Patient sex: M
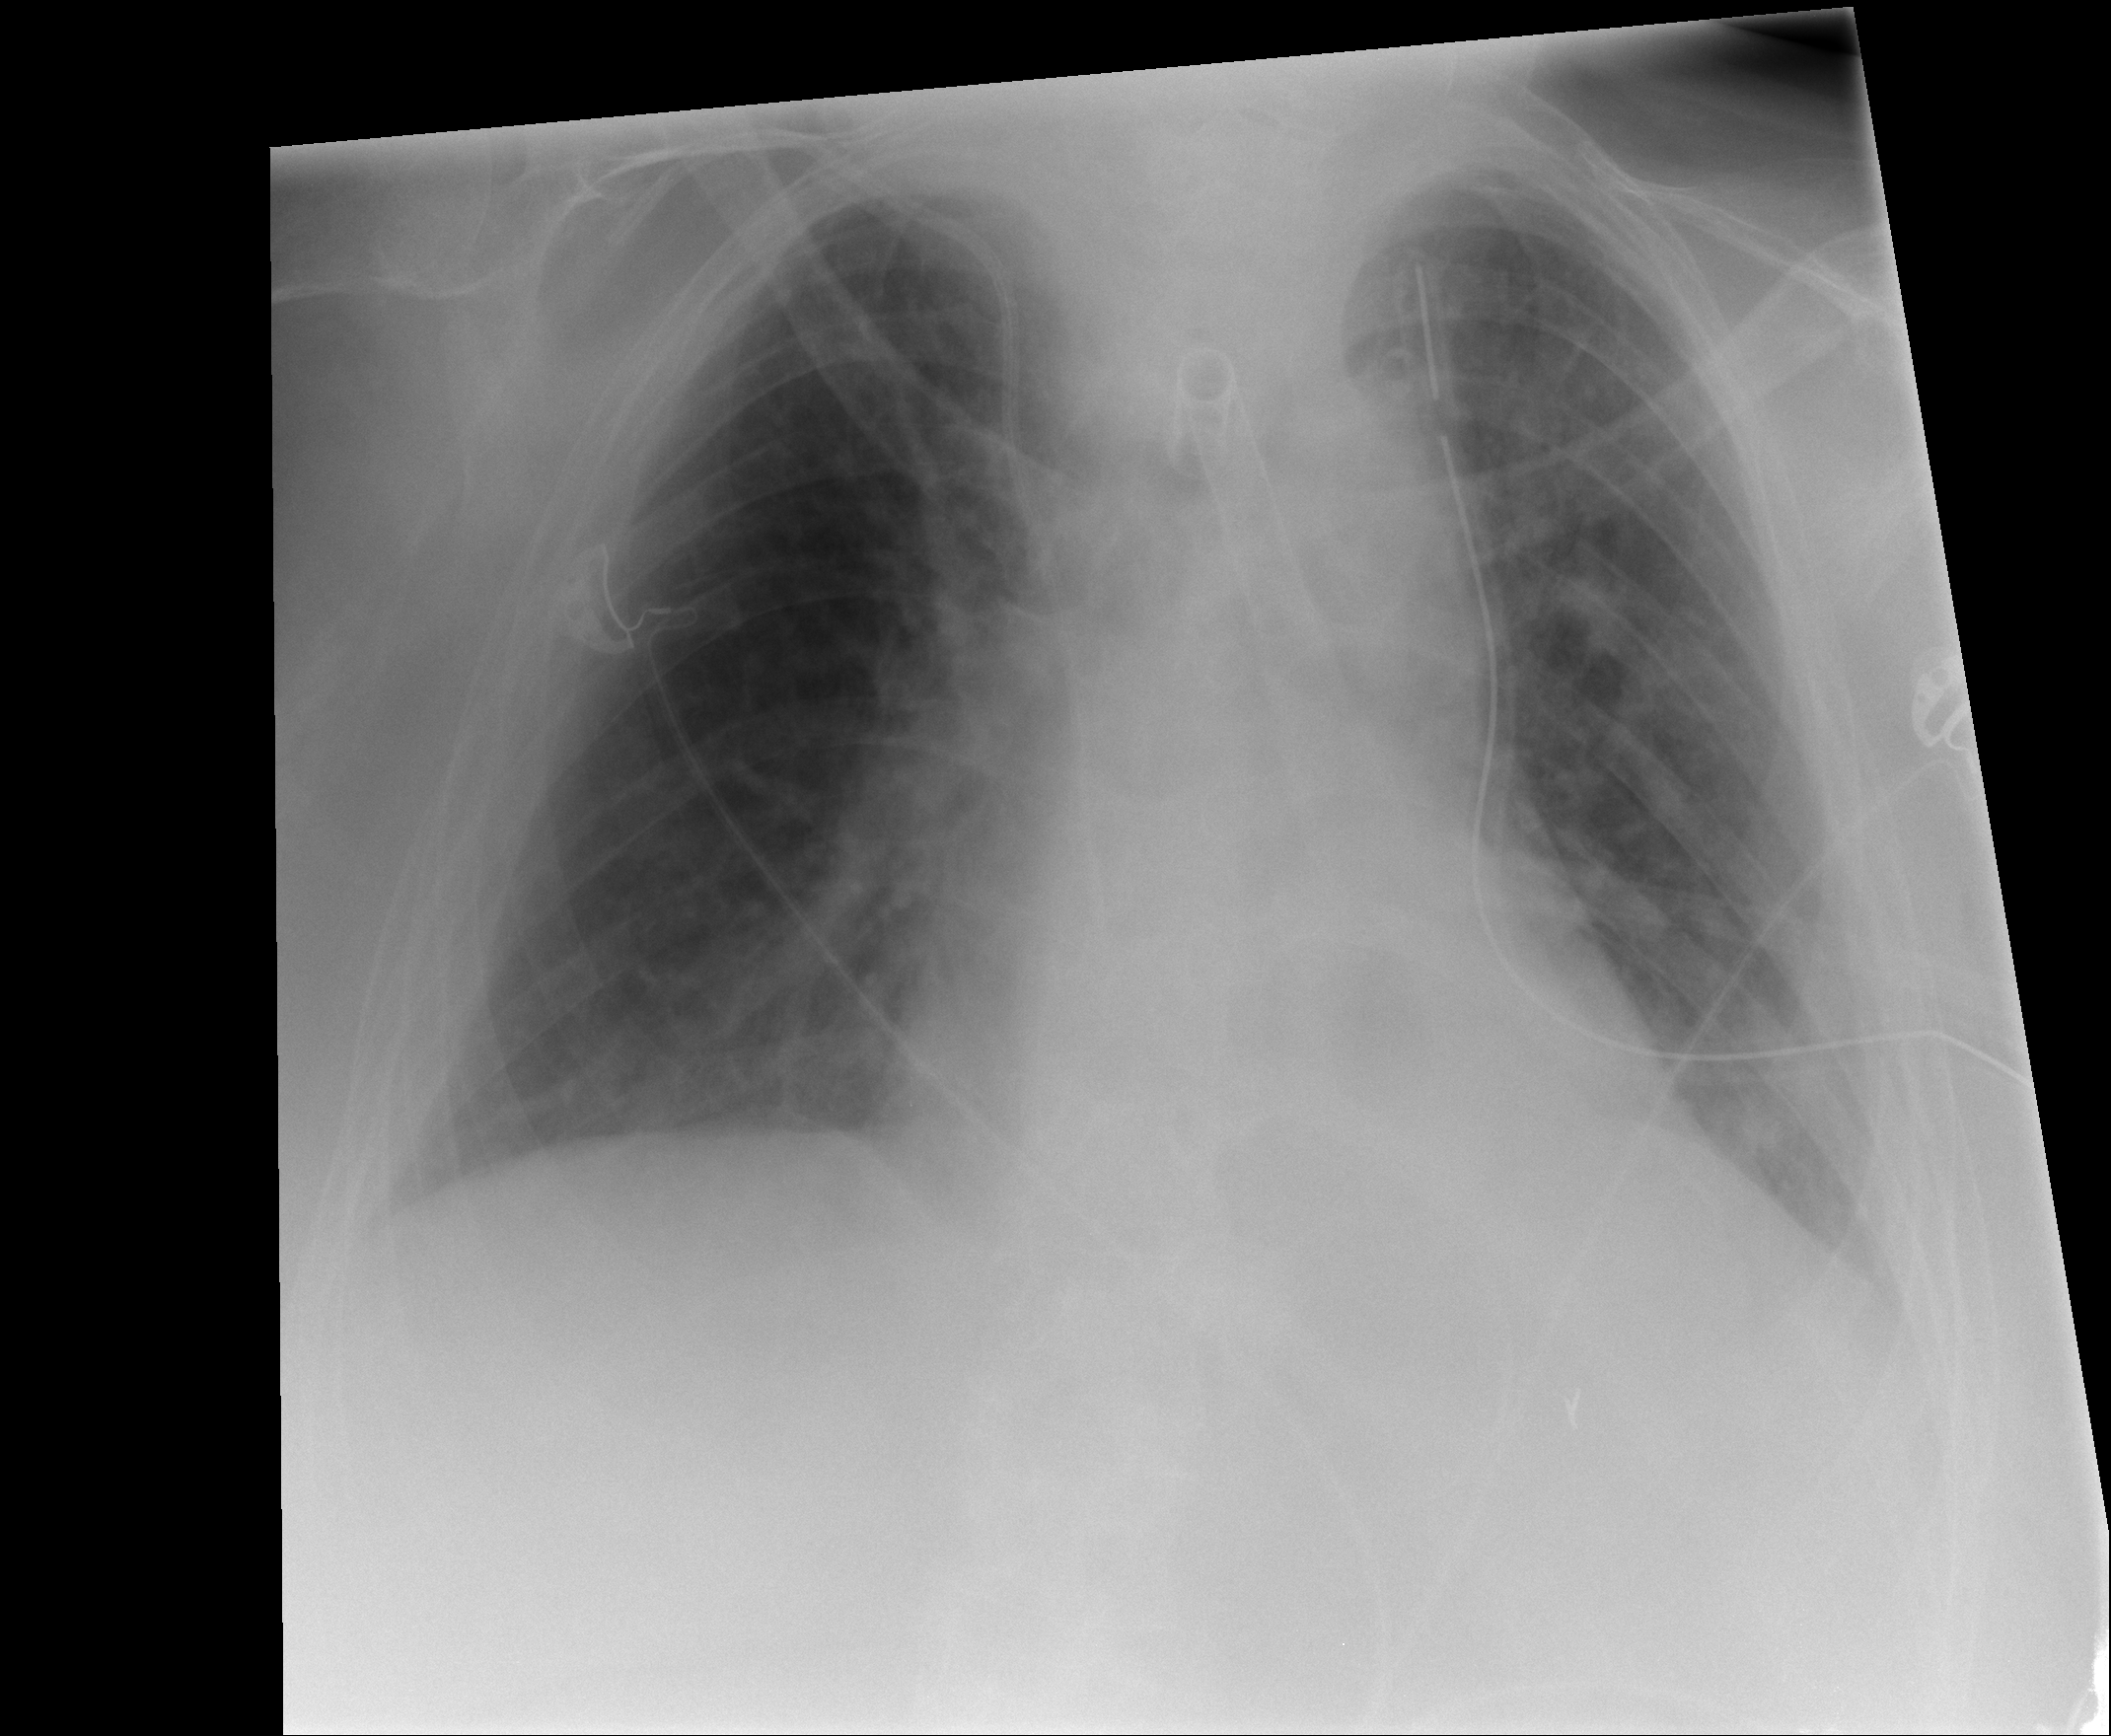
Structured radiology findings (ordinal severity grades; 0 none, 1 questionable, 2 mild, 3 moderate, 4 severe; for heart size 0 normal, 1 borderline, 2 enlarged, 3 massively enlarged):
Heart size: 0
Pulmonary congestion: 1
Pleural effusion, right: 0
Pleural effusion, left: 0
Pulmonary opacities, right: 0
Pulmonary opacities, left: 0
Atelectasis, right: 0
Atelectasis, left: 1